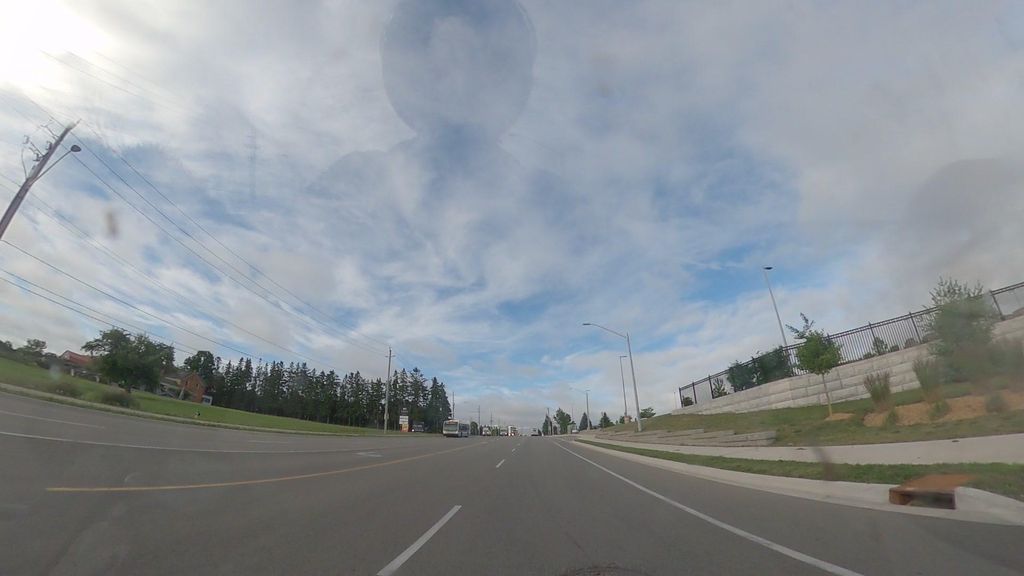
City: kitchener-waterloo